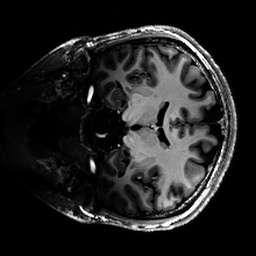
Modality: UNIT1_denoised
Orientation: coronal
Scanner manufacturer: siemens
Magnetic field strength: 6.98 T
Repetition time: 4.73 s
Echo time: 0.00191 s